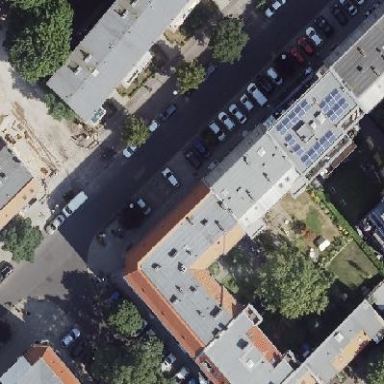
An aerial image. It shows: Building with apartments featuring unique double saltbox roof shape.